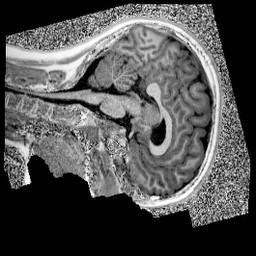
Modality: UNIT1
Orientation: sagittal
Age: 11
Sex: female
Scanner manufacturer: siemens
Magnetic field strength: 3 T
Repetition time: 4 s
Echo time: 0.00299 s